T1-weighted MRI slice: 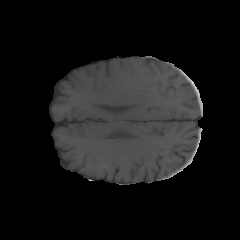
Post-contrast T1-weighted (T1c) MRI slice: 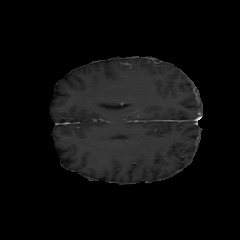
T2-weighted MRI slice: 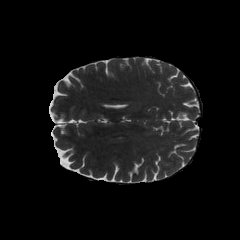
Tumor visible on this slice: yes